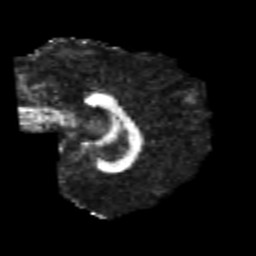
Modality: FA
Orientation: sagittal
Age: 22
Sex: female
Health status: healthy
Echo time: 0.074 s